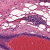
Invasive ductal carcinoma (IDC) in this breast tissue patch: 0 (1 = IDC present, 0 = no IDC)